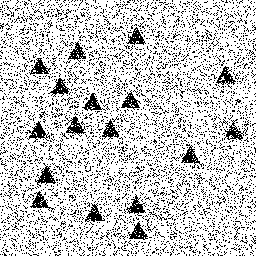
Squares: 0
Triangles: 17
Stars: 0
Total shapes: 17